Field crop: tomato
Growth stage: 1
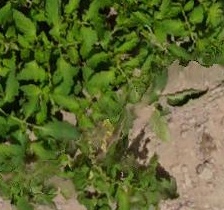
Species: tomato